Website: macys
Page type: billing-address
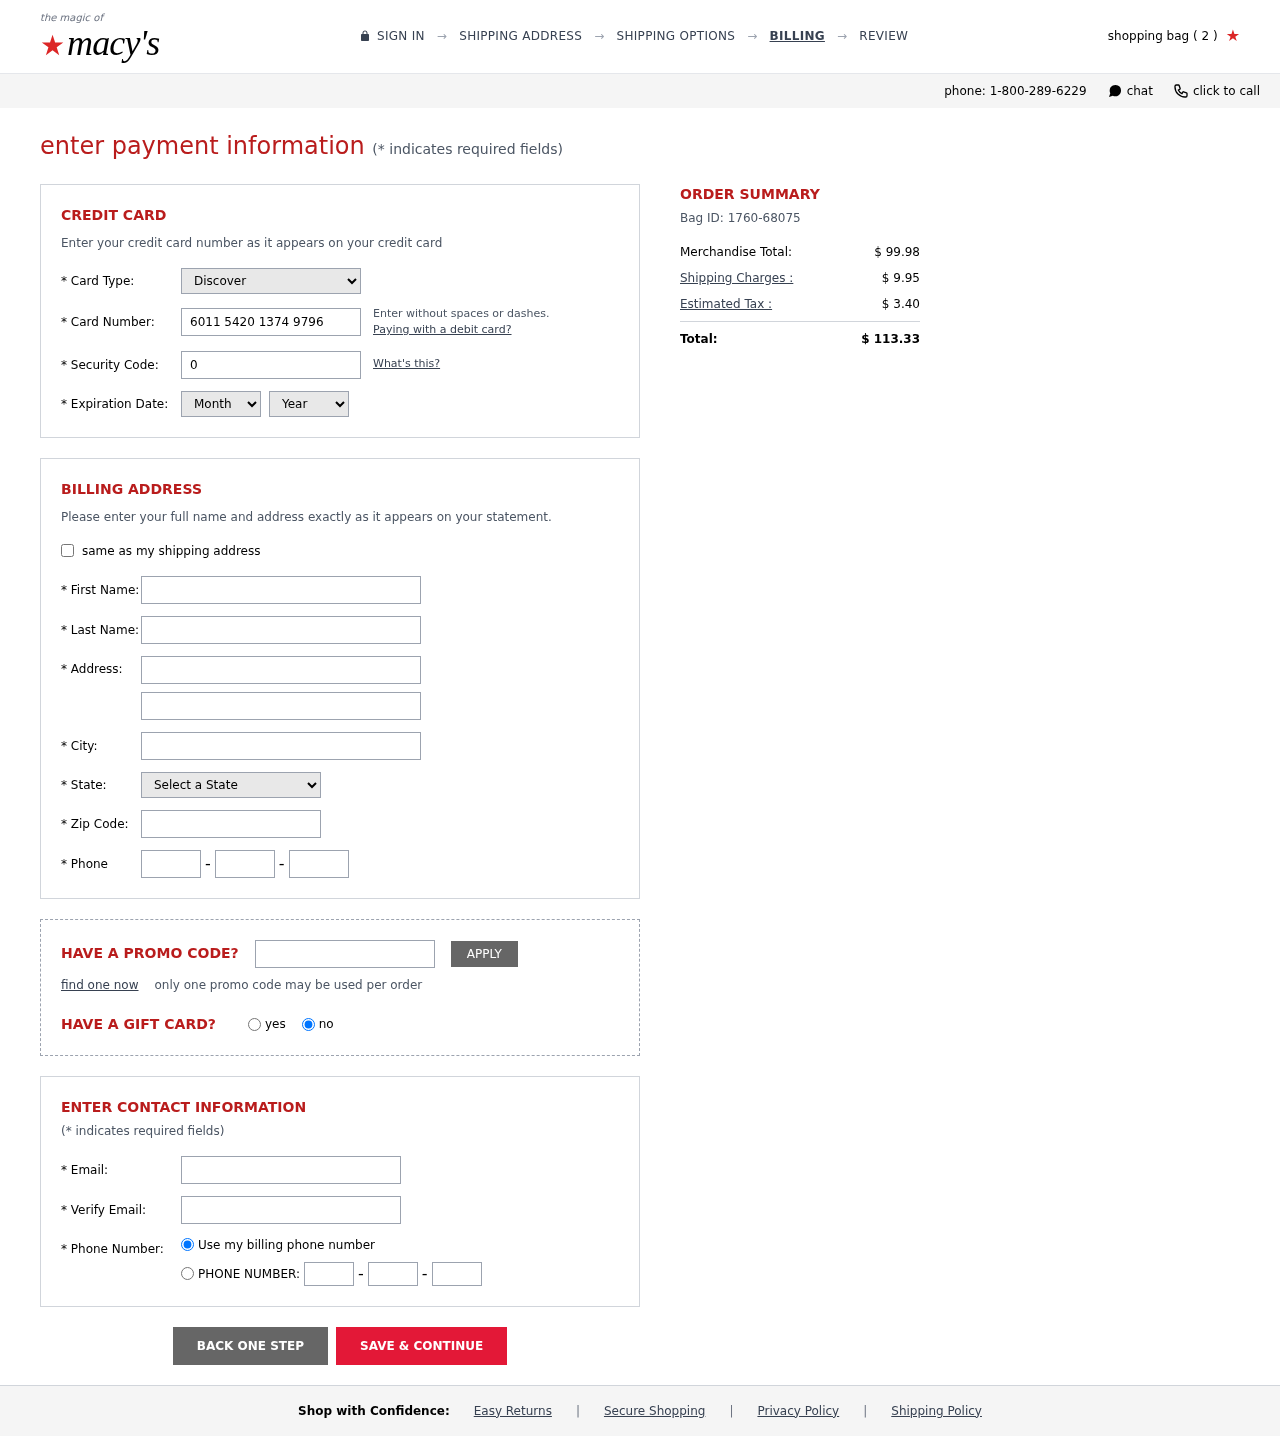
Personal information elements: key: PII_CARD_CVV
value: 032
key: PII_CARD_EXPIRY_MONTH
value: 03
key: PII_CARD_EXPIRY_YEAR
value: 30
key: PII_CARD_NUMBER
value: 6011 5420 1374 9796
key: PII_CARD_TYPE
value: Discover
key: PII_CITY
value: New Gary
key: PII_EMAIL
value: matthewrosario@yahoo.com
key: PII_FIRSTNAME
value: Matthew
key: PII_LASTNAME
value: Rosario
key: PII_PHONE_AREA
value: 623
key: PII_PHONE_PREFIX
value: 915
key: PII_PHONE_SUFFIX
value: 6178
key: PII_POSTCODE
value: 07414
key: PII_STATE_ABBR
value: HI
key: PII_STREET
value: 24297 Ashley Knoll Apt. 112
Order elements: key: ORDER_NUM_ITEMS
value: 2
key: ORDER_ID
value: Bag ID: 1760-68075
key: ORDER_SUBTOTAL
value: $ 99.98
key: ORDER_SHIPPING_COST
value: $ 9.95
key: ORDER_TAX
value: $ 3.40
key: ORDER_TOTAL
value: $ 113.33